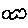
Label: cloud